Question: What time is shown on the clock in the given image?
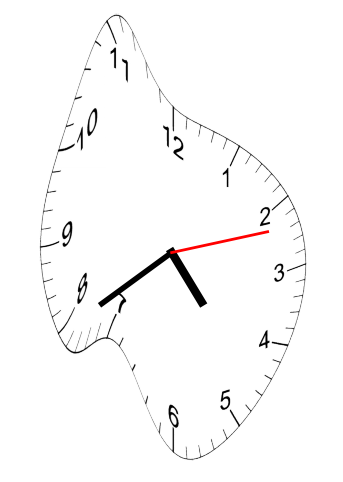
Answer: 04:39:12